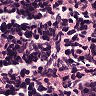
Metastatic tissue present: no